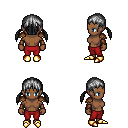
a pixel art fantasy rpg character, female body template, human, dark skin, leather shoulder armor, red pants, gray twin-tailed hairstyle, cloth bracers, gold boots, four views (front, back, left, right), 2x2 character sprite sheet, small pixel art, hard edges, no anti-aliasing